Question: I've got an svg element with an 'foreignObject' inside of it with some divs. I want to be able to drag that object. Only problem: I can't get it working.
I've found a couple of SO answers and tried to implement them. But none of them worked because i did get the same error over and over again:
'''
Uncaught TypeError: undefined is not a function
'''
or
'''
evt is not defined
'''
I've got to following code from <URL>:
'''
<svg id="bewaar_holder" xmlns="http://www.w3.org/2000/svg" width="800" height="500" onload="Init(evt)" onmousedown="Grab(evt)" onmousemove="Drag(evt)" onmouseup="Drop(evt)"></svg>
var SVGDocument = null;
var SVGRoot = null;
var TrueCoords = null;
var GrabPoint = null;
var BackDrop = null;
var DragTarget = null;
function Init(evt) {
SVGDocument = evt.target.ownerDocument;
SVGRoot = SVGDocument.documentElement;
// these svg points hold x and y values...
// very handy, but they do not display on the screen (just so you know)
TrueCoords = SVGRoot.createSVGPoint();
GrabPoint = SVGRoot.createSVGPoint();
// this will serve as the canvas over which items are dragged.
// having the drag events occur on the mousemove over a backdrop
// (instead of the dragged element) prevents the dragged element
// from being inadvertantly dropped when the mouse is moved rapidly
BackDrop = SVGDocument.getElementById('BackDrop');
}
function Grab(evt) {
// find out which element we moused down on
var targetElement = evt.target;
// you cannot drag the background itself, so ignore any attempts to mouse down on it
if (BackDrop != targetElement) {
//set the item moused down on as the element to be dragged
DragTarget = targetElement;
// move this element to the "top" of the display, so it is (almost)
// always over other elements (exception: in this case, elements that are
// "in the folder" (children of the folder group) with only maintain
// hierarchy within that group
DragTarget.parentNode.appendChild(DragTarget);
// turn off all pointer events to the dragged element, this does 2 things:
// 1) allows us to drag text elements without selecting the text
// 2) allows us to find out where the dragged element is dropped (see Drop)
DragTarget.setAttributeNS(null, 'pointer-events', 'none');
// we need to find the current position and translation of the grabbed element,
// so that we only apply the differential between the current location
// and the new location
var transMatrix = DragTarget.getCTM();
GrabPoint.x = TrueCoords.x - Number(transMatrix.e);
GrabPoint.y = TrueCoords.y - Number(transMatrix.f);
}
};
function Drag(evt) {
// account for zooming and panning
GetTrueCoords(evt);
// if we don't currently have an element in tow, don't do anything
if (DragTarget) {
// account for the offset between the element's origin and the
// exact place we grabbed it... this way, the drag will look more natural
var newX = TrueCoords.x - GrabPoint.x;
var newY = TrueCoords.y - GrabPoint.y;
// apply a new tranform translation to the dragged element, to display
// it in its new location
DragTarget.setAttributeNS(null, 'transform', 'translate(' + newX + ',' + newY + ')');
}
};
function Drop(evt) {
// if we aren't currently dragging an element, don't do anything
if (DragTarget) {
// since the element currently being dragged has its pointer-events turned off,
// we are afforded the opportunity to find out the element it's being dropped on
var targetElement = evt.target;
// turn the pointer-events back on, so we can grab this item later
DragTarget.setAttributeNS(null, 'pointer-events', 'all');
if ('Folder' == targetElement.parentNode.id) {
// if the dragged element is dropped on an element that is a child
// of the folder group, it is inserted as a child of that group
targetElement.parentNode.appendChild(DragTarget);
alert(DragTarget.id + ' has been dropped into a folder, and has been inserted as a child of the containing group.');
} else {
// for this example, you cannot drag an item out of the folder once it's in there;
// however, you could just as easily do so here
alert(DragTarget.id + ' has been dropped on top of ' + targetElement.id);
}
// set the global variable to null, so nothing will be dragged until we
// grab the next element
DragTarget = null;
}
};
function GetTrueCoords(evt) {
// find the current zoom level and pan setting, and adjust the reported
// mouse position accordingly
var newScale = SVGRoot.currentScale;
var translation = SVGRoot.currentTranslate;
TrueCoords.x = (evt.clientX - translation.x) / newScale;
TrueCoords.y = (evt.clientY - translation.y) / newScale;
};
'''
But i get this error:
'''
Uncaught TypeError: undefined is not a function
on line: TrueCoords = SVGRoot.createSVGPoint();
'''
Chrome debugger gives the following output when i log the 'evt' value:

And there's something i don't understand... In the first row 'srcElement' do got an value,but when i expand the event, it doesn't got an 'srcElement' anymore...
So i'm out of clues. I've never worked with svg before and i'm no JS guru. So i hope that you guys know what i do wrong...
<URL>
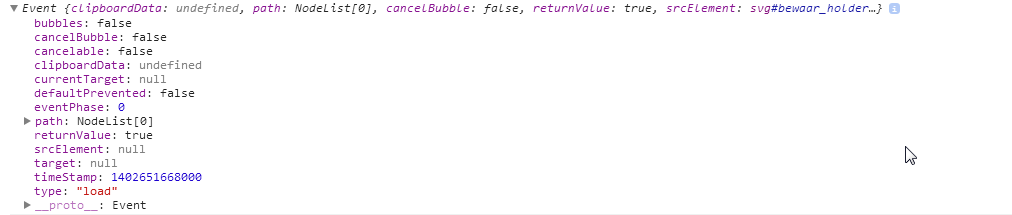
Answer: Not quite sure what its supposed to do, but this will get rid of the error...you can drag and drop, I'm just not sure what the backdrop is supposed to be, if its part of the same svg or something else.
The problem seemed to be that the SVGRoot was becoming the html element rather than svg (maybe because its on a fiddle, not sure), so I changed this to select by its ID.
'''
SVGRoot = document.getElementById('bewaar_holder');
'''
and
'''
BackDrop = document.getElementById('BackDrop');
'''
You will probably want to change these.
<URL>